Question: I am trying to use coursera-dl in windows to download coursera videos.
I have installed coursera-dl in C:\Python34\Scripts but when i try do
'''
coursera-dl -u xxx@live.com -p yyyy gamification-003
'''
i am getting the below error:
importerror: no module named '_version'

Please help.
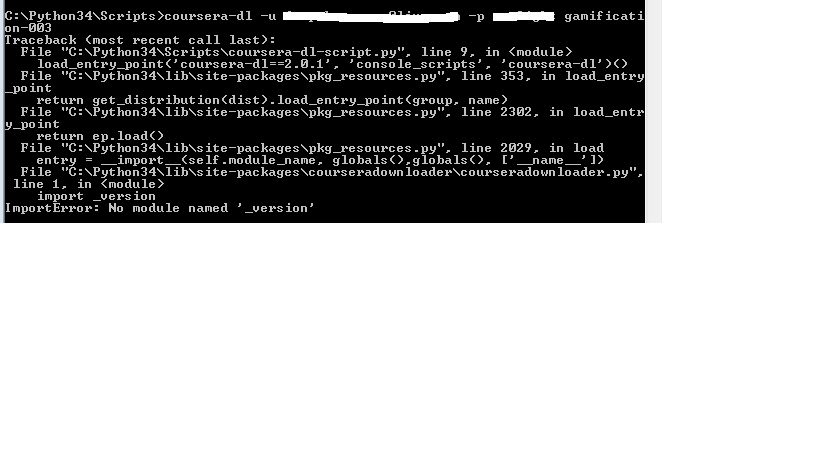
Answer: Your issue is, the Code is not able to find the file "_version".
I would suggest you go to coursera_dl github page -> <URL>
Download zip from the link which can be found on the right side of the page.
in the zip file you will be able to find a folder by the name of "courseradownloader".
Extracts all the files in this folder into yout C:\Python34\Scripts folder.
It will work like a charm.
PS: I would suggest you use .netrc file to store Username and password.